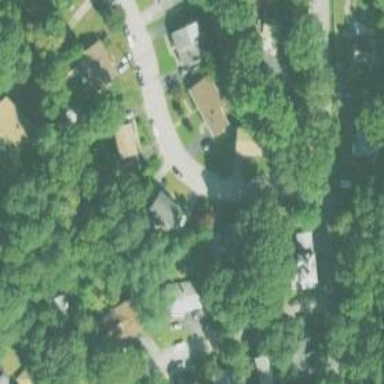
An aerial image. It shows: Residential driveway used as service road.